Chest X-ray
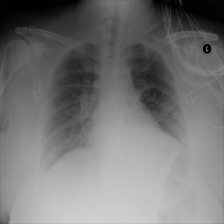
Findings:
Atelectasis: positive
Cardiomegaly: negative
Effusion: negative
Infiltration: negative
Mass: negative
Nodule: negative
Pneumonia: negative
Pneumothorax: negative
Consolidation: negative
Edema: negative
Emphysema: negative
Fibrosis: negative
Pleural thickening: negative
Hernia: negative